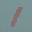
Label: 1